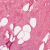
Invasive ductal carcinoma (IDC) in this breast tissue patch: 0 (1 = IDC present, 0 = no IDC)